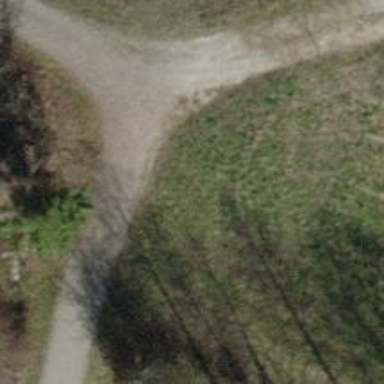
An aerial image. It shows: Compacted track road with grade3 tracktype.